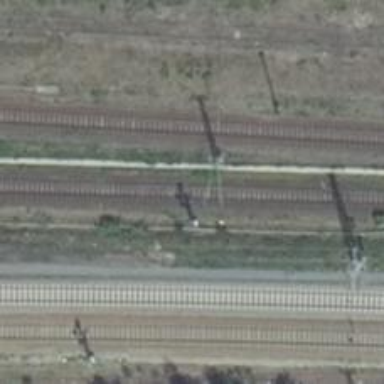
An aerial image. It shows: Railway signal.